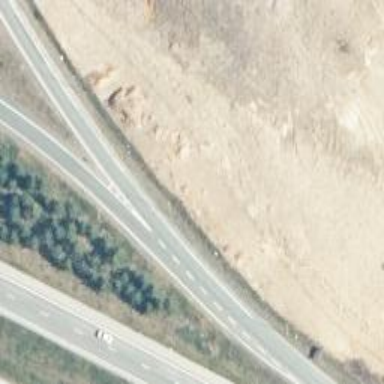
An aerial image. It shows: Asphalt motorway link.